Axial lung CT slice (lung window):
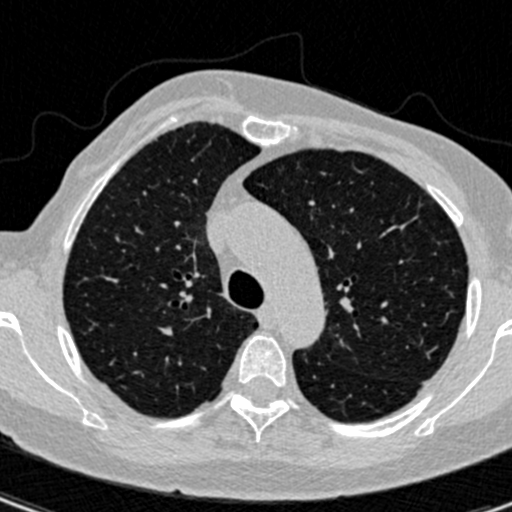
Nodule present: no